Field crop: maize
Growth stage: 2
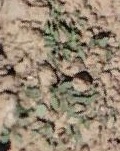
Species: convolvulus